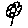
Label: flower